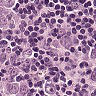
Metastatic tissue present: no